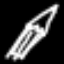
Label: pencil